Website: home-depot
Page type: customer-info-address
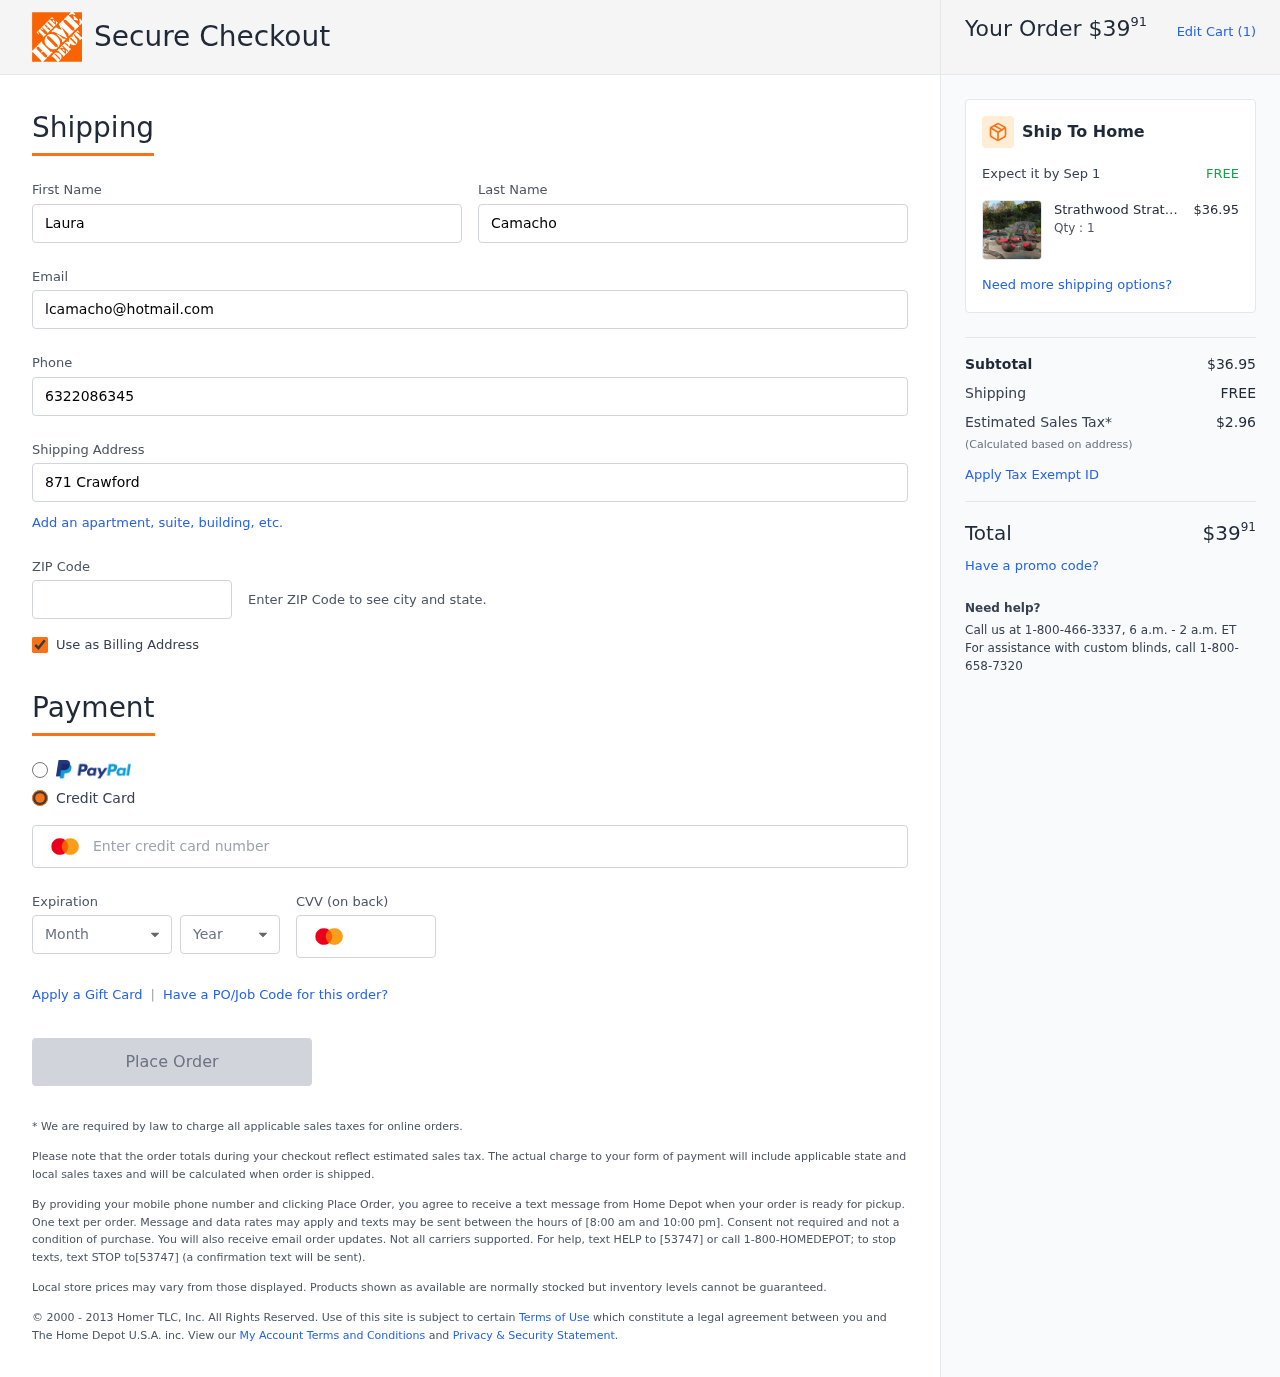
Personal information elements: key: PII_CARD_CVV
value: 393
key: PII_CARD_EXPIRY_MONTH
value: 09
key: PII_CARD_EXPIRY_YEAR
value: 30
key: PII_CARD_NUMBER
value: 2288 0172 4481 0522
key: PII_EMAIL
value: lcamacho@hotmail.com
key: PII_FIRSTNAME
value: Laura
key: PII_LASTNAME
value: Camacho
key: PII_PHONE
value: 6322086345
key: PII_POSTCODE
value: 63147
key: PII_STREET
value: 871 Crawford Ports Suite 336
Product elements: key: PRODUCT1_BRAND
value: Strathwood
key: PRODUCT1_NAME
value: Strathwood Cantina Collection (Discontinued by Manufacturer)
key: PRODUCT1_NAME
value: Strathwood Cantina C...
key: PRODUCT1_PRICE
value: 36.95
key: PRODUCT1_QUANTITY
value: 1
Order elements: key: ORDER_TOTAL
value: $3991
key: ORDER_NUM_ITEMS
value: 1
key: ORDER_DELIVERY_DATE
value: Sep 1
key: ORDER_SUBTOTAL
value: $36.95
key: ORDER_SHIPPING_COST
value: FREE
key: ORDER_TAX
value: $2.96